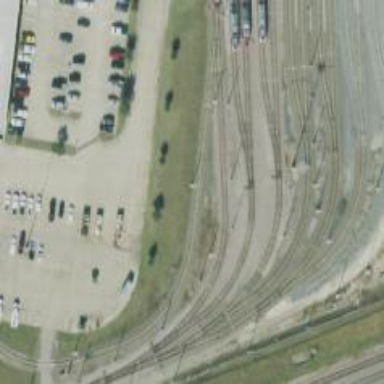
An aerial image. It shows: Light rail service yard with electrified contact lines.